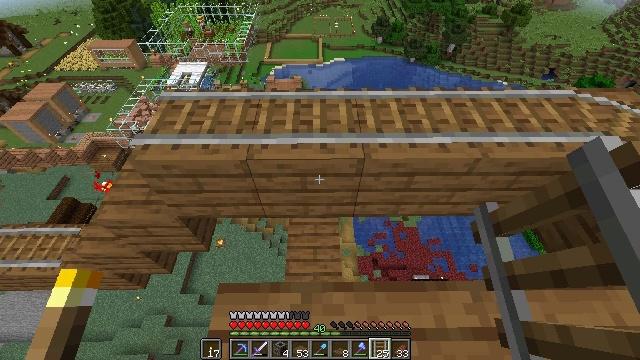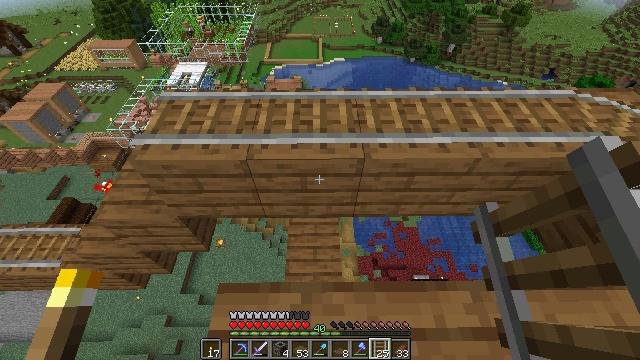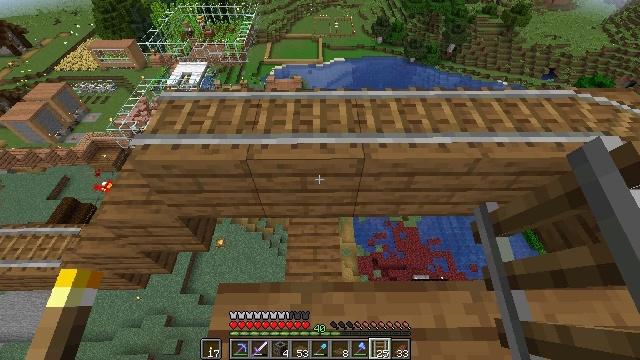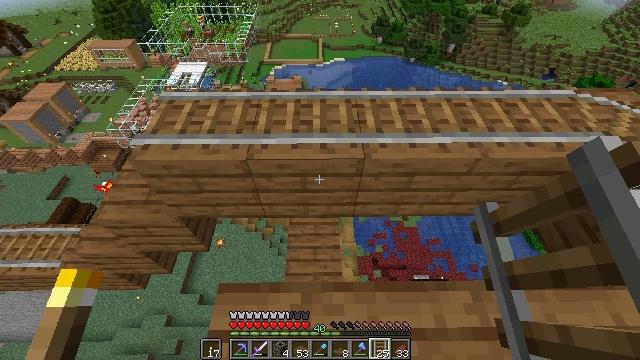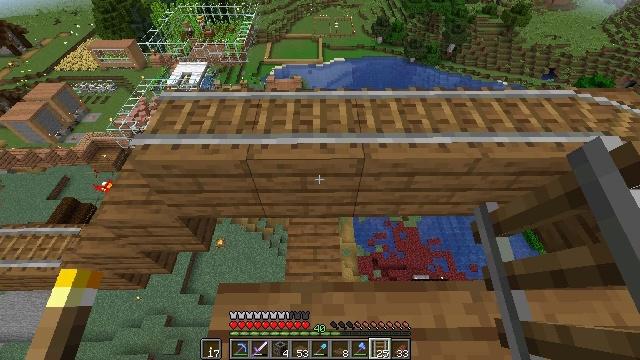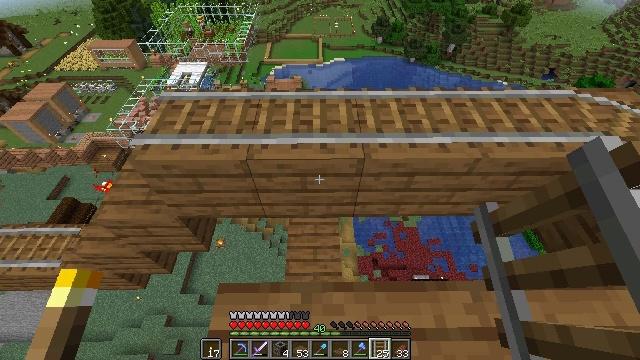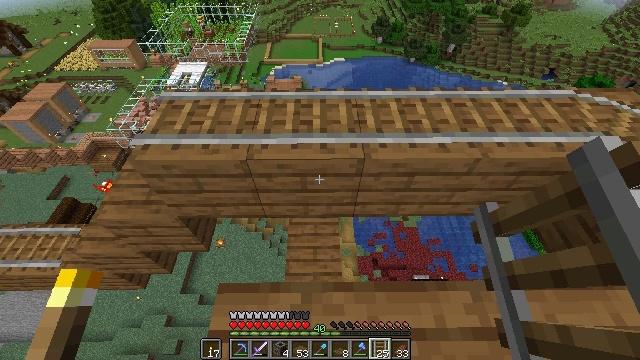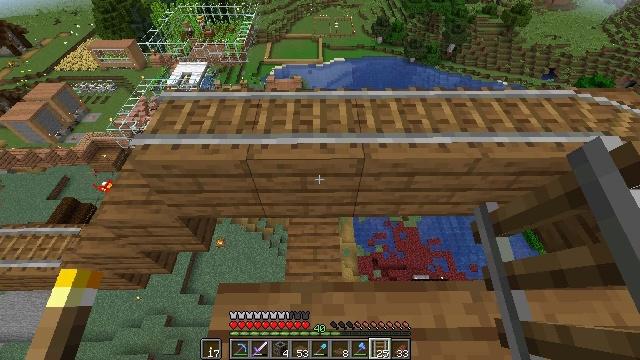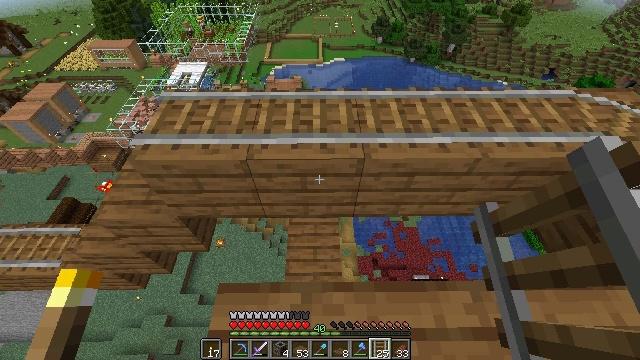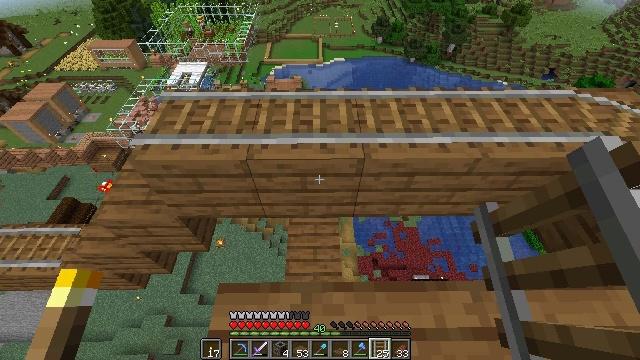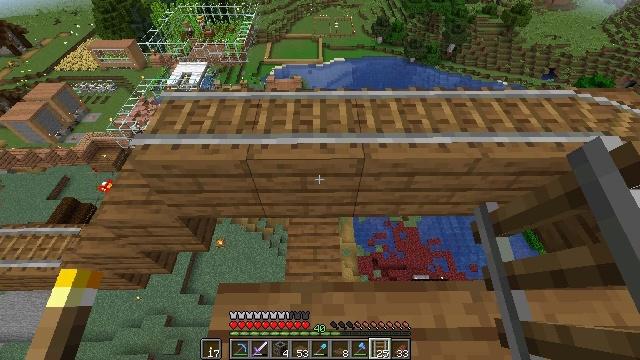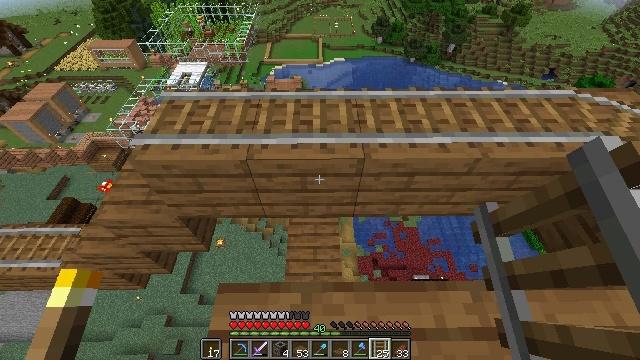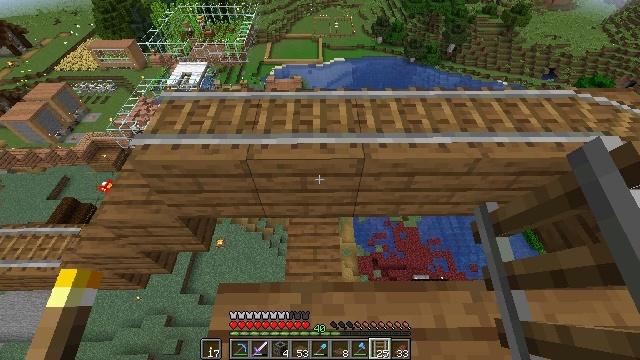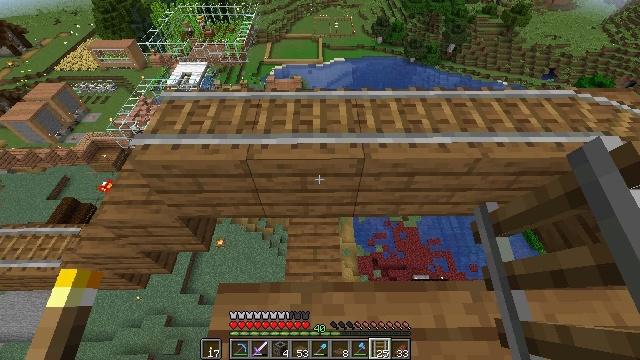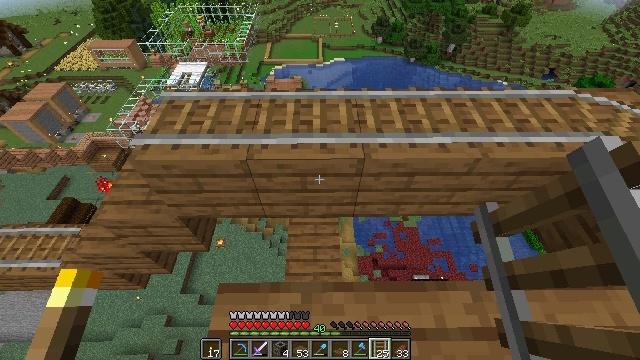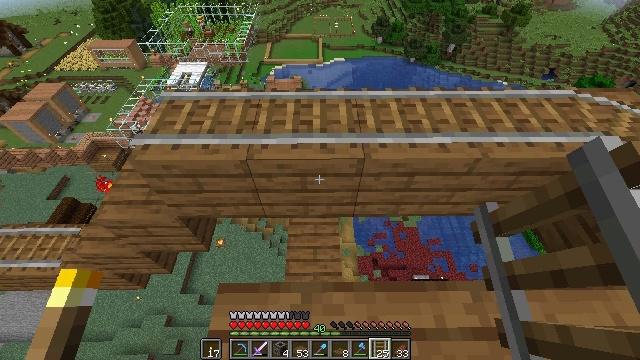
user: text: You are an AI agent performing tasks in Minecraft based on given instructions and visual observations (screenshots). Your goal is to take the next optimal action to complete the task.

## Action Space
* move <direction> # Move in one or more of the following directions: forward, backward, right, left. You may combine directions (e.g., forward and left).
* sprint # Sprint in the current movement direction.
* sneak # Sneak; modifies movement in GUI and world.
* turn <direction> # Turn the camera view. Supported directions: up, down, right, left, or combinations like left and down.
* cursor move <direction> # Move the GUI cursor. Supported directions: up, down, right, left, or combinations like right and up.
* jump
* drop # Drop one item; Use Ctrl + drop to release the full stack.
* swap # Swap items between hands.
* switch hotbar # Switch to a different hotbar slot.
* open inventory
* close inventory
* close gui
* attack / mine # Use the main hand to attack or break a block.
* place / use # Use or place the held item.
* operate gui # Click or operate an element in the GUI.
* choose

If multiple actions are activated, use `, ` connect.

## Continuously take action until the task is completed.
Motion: motion action
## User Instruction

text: Combine ingredients at the crafting table to get rabbit stew.
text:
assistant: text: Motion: no_op
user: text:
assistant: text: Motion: no_op
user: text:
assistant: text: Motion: no_op
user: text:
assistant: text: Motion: no_op
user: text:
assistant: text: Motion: no_op
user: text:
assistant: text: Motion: no_op
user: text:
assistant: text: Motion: no_op
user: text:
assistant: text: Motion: no_op
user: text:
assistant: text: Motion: no_op
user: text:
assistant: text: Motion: no_op
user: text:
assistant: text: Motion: no_op
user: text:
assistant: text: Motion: no_op
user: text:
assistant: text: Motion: no_op
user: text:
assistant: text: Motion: no_op
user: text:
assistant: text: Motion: no_op
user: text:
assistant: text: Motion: no_op
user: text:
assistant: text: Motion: no_op
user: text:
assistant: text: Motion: no_op
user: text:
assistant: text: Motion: no_op
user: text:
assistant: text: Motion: no_op
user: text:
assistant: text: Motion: no_op
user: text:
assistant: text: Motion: no_op
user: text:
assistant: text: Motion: no_op
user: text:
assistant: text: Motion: no_op
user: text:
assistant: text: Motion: no_op
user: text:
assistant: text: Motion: no_op
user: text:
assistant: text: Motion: no_op
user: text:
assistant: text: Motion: no_op
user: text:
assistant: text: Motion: no_op
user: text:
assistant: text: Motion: no_op